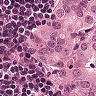
Metastatic tissue present: yes